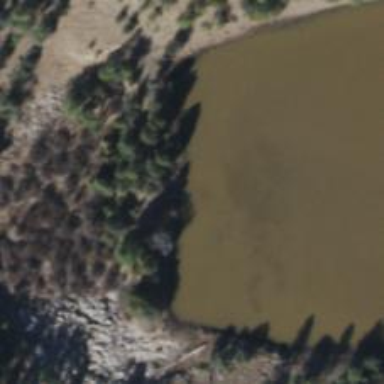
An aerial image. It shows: Reservoir.